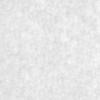
Label: no_change